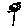
Label: flower